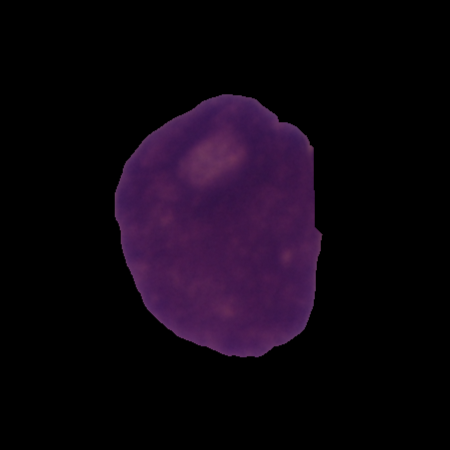
Label: cancer